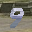
Label: 9